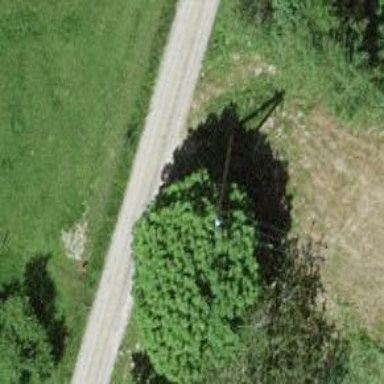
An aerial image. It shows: Minor power line.